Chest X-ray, AP view. Patient: 28 years old, sex M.
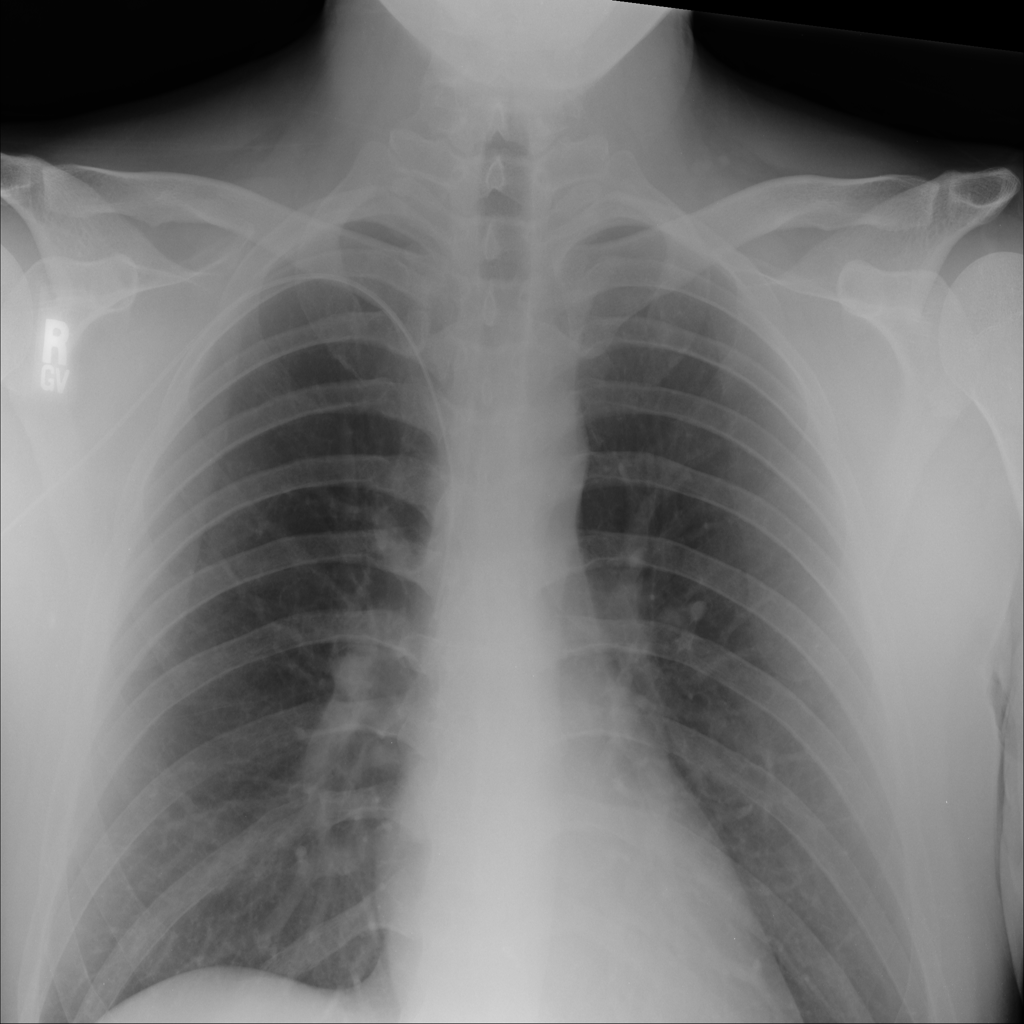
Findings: No Finding